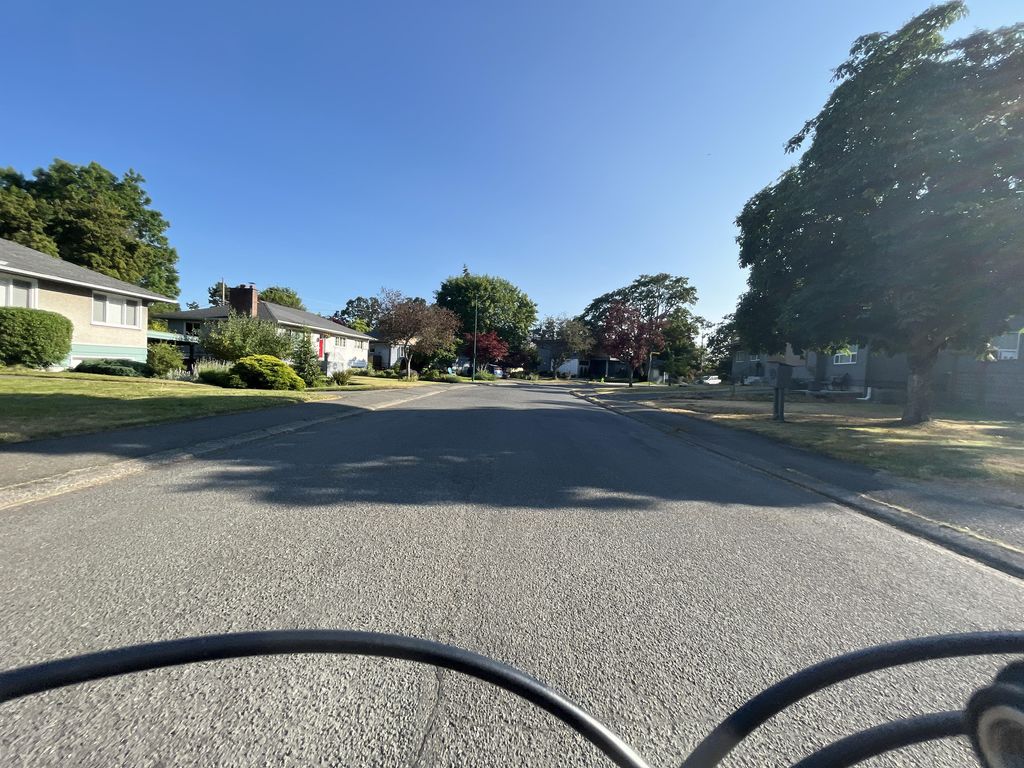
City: victoria